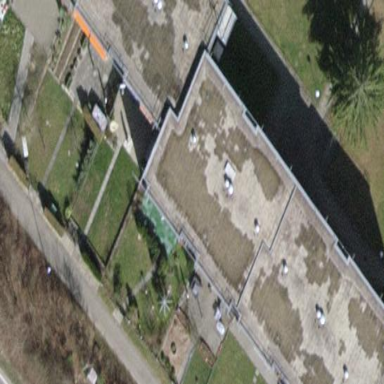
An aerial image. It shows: Flat-roofed apartment building.